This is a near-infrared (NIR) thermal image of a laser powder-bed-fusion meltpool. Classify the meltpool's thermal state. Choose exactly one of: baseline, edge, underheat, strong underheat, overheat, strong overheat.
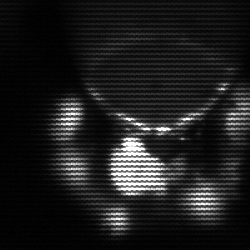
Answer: edge